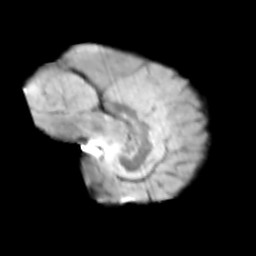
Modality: T2w
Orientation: sagittal
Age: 11
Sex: male
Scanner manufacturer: siemens
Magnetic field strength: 3 T
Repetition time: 3.8 s
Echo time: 0.07 s